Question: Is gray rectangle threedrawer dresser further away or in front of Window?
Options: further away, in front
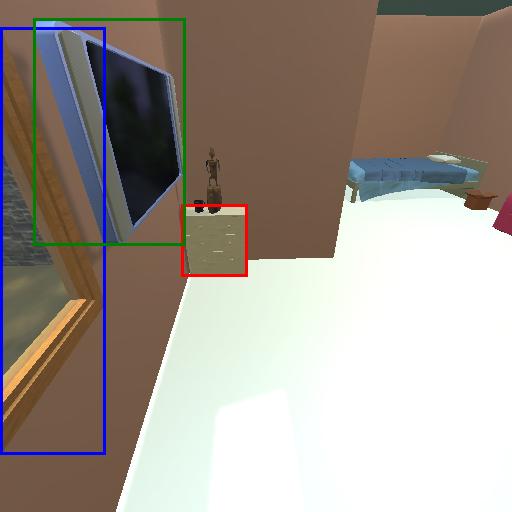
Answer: further away